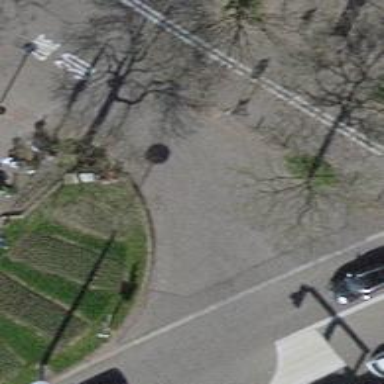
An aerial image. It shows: Residential road with asphalt surface and opposite cycleway.